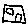
Label: house